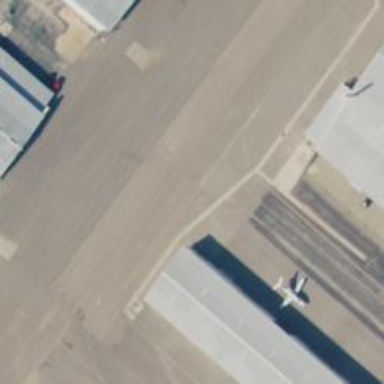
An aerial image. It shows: View of taxiway at the airport.